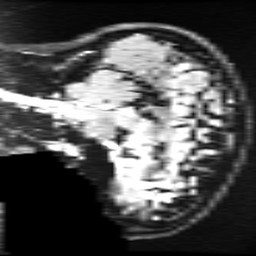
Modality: FLAIR
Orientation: sagittal
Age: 21
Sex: male
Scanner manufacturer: ge
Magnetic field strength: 3 T
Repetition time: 11 s
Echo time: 0.1497 s